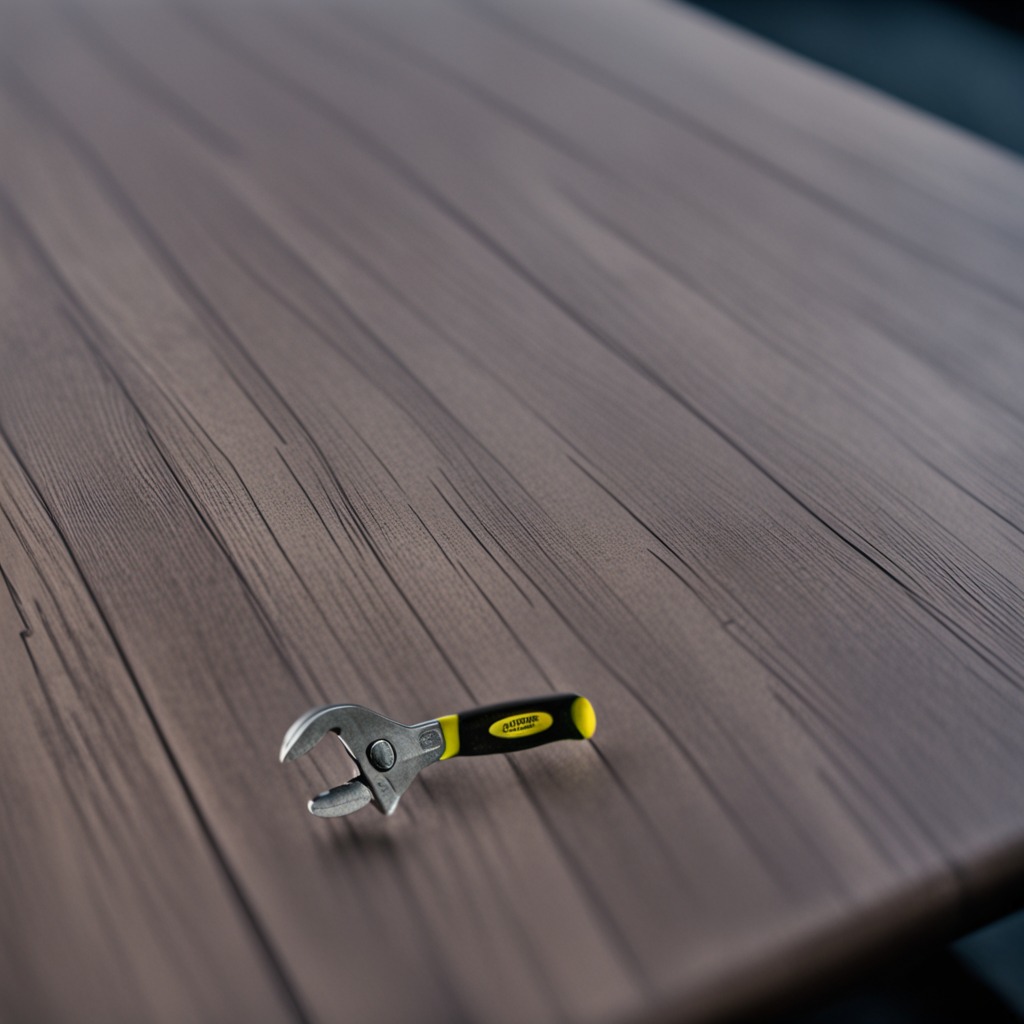
An wrench is lying on the table with faint burn marks in a small garage at twilight.